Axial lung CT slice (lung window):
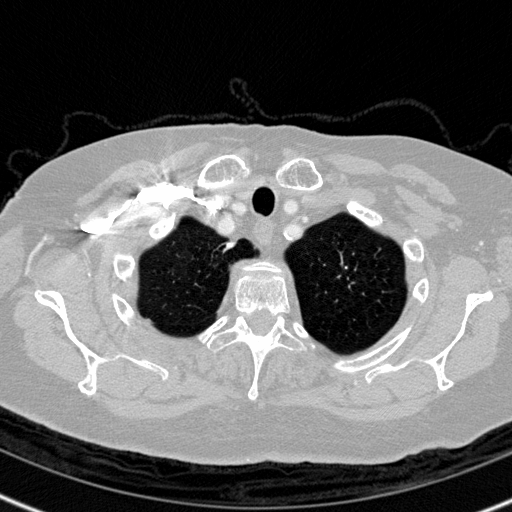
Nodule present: no